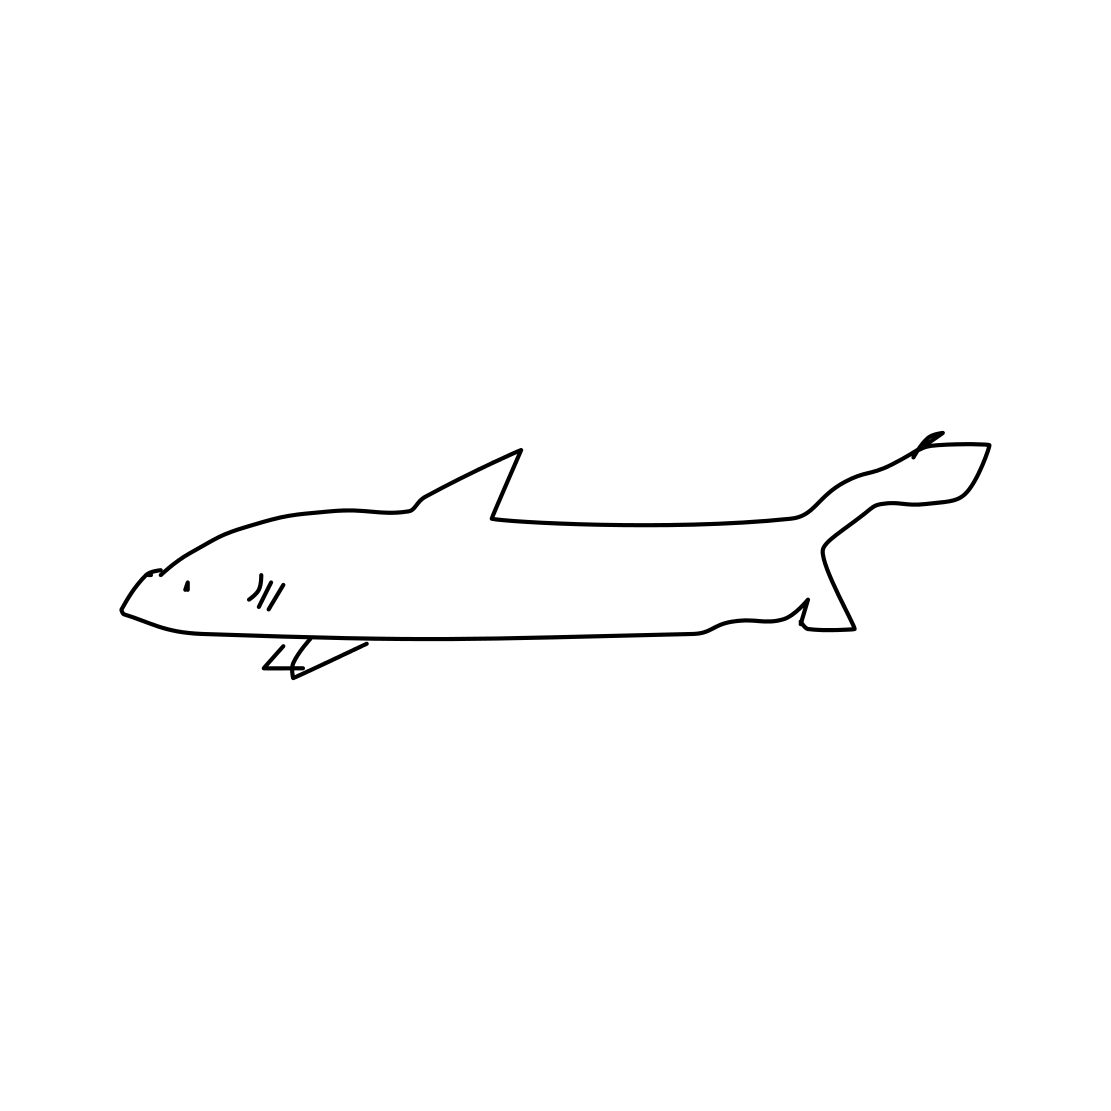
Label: shark